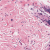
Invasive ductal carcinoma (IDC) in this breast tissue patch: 0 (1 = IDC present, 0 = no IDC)